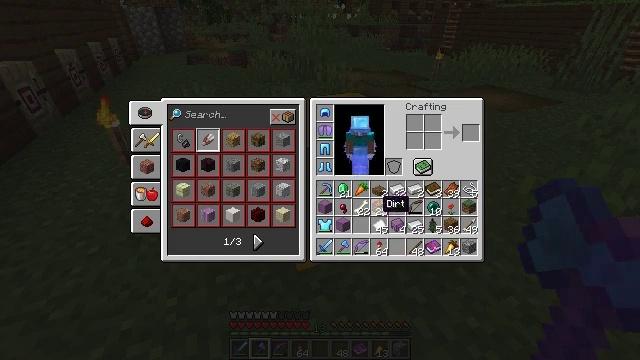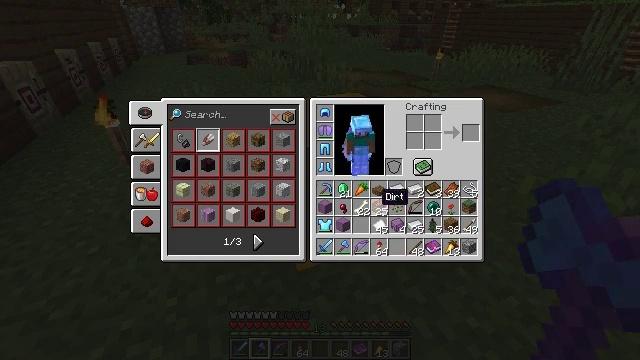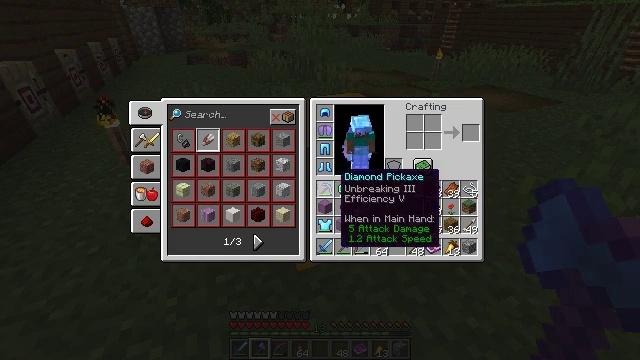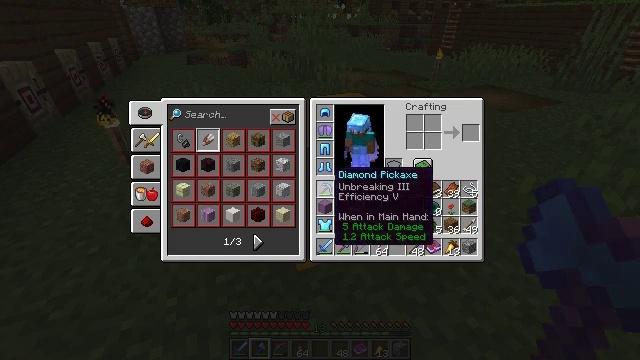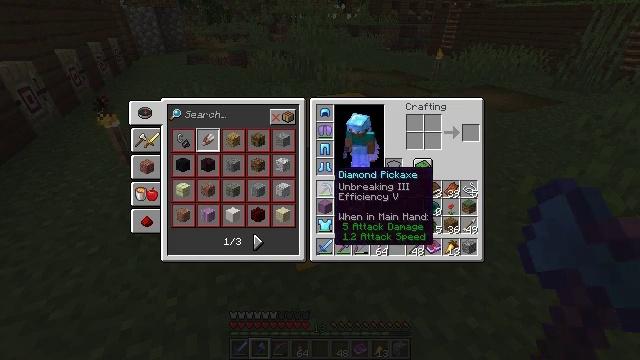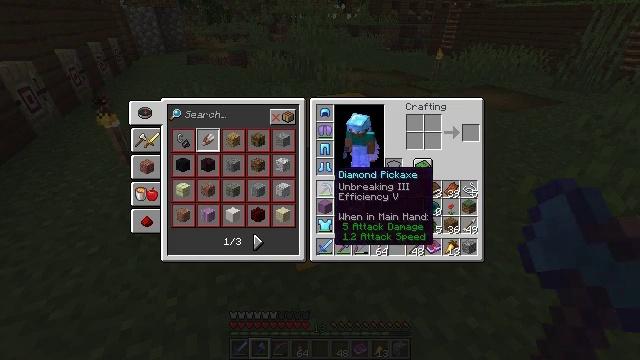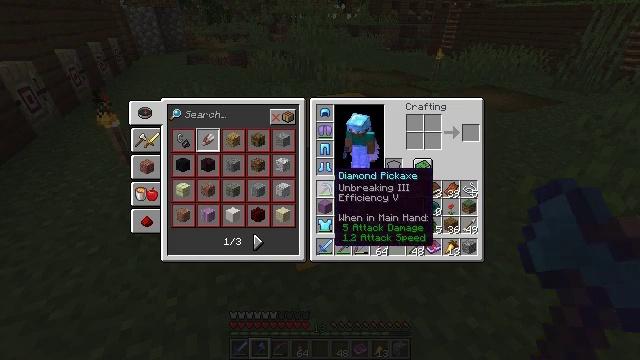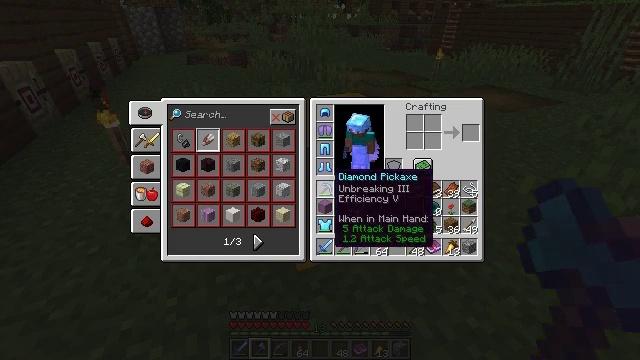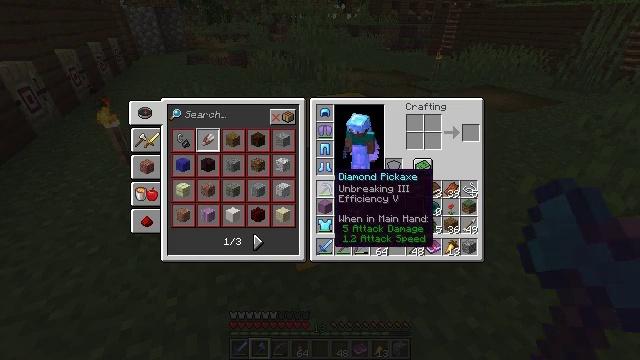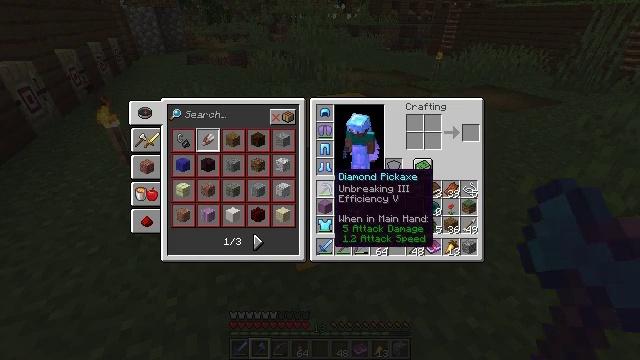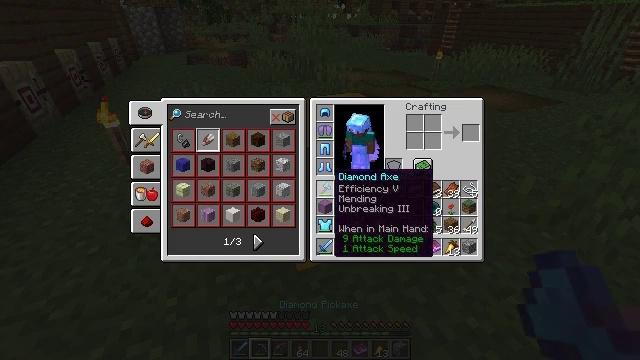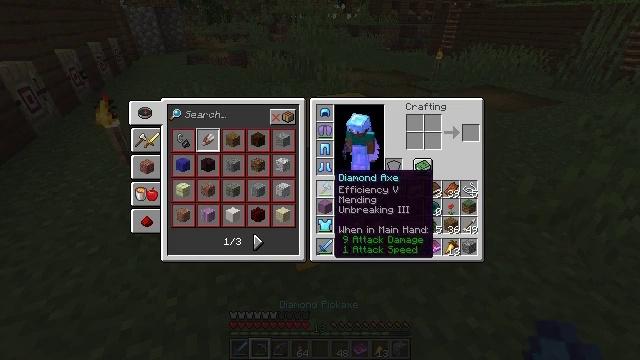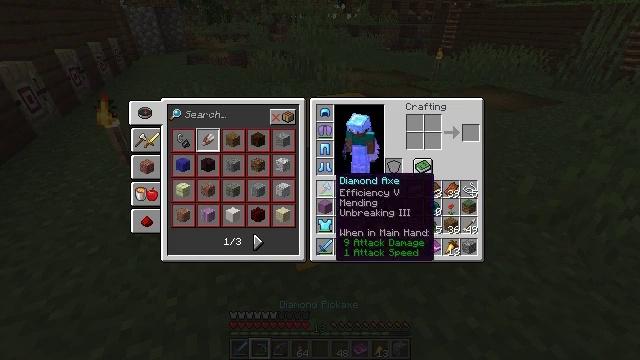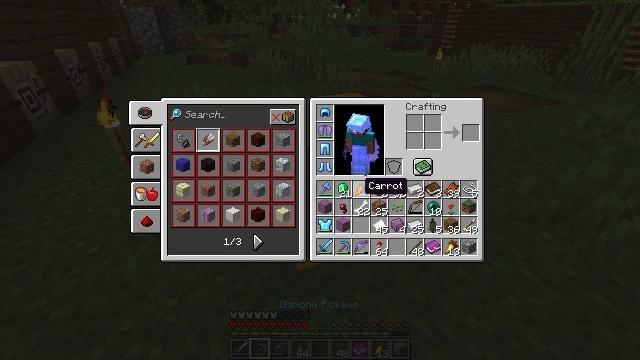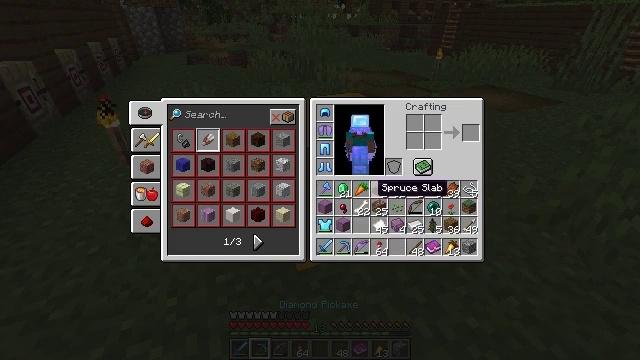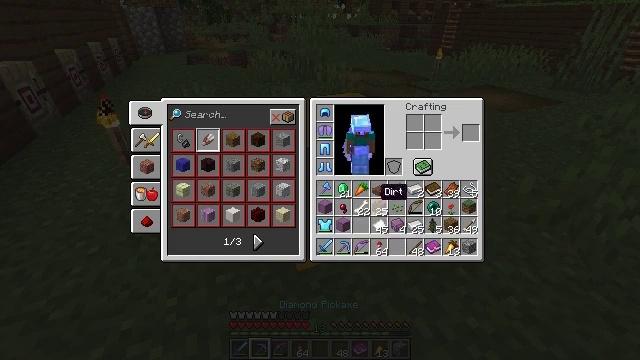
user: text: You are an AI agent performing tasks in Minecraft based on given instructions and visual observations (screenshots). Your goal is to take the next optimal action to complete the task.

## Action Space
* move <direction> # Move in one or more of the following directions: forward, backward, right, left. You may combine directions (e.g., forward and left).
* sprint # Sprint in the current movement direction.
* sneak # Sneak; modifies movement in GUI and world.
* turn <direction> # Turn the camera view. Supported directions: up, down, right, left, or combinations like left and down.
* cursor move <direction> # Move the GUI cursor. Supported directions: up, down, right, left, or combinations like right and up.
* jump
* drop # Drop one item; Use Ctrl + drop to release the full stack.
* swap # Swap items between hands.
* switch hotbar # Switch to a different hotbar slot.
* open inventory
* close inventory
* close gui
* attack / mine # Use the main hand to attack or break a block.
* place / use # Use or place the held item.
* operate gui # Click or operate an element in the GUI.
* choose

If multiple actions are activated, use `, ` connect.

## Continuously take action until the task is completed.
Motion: motion action
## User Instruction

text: Break the yellow shulker box to collect it.
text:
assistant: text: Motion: cursor move up
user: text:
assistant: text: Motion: cursor move left and up
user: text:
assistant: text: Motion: no_op
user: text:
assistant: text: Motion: no_op
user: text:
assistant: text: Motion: no_op
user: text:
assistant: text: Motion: no_op
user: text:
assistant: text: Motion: no_op
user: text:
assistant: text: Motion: no_op
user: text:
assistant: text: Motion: no_op
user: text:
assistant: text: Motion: switch to hotbar 2
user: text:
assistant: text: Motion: switch to hotbar 2
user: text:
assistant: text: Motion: switch to hotbar 2
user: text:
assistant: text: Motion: cursor move right
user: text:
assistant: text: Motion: cursor move right
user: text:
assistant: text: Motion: no_op
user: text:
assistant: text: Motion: no_op
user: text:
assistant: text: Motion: cursor move down
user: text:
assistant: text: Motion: cursor move left and down
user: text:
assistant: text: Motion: cursor move left and down
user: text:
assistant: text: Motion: no_op
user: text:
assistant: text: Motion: no_op
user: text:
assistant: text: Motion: no_op
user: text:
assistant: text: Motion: cursor move up
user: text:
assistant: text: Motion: cursor move up
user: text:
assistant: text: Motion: cursor move left and up
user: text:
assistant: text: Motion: no_op
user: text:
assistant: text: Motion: no_op
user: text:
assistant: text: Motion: no_op
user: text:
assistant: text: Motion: no_op
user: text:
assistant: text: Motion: no_op